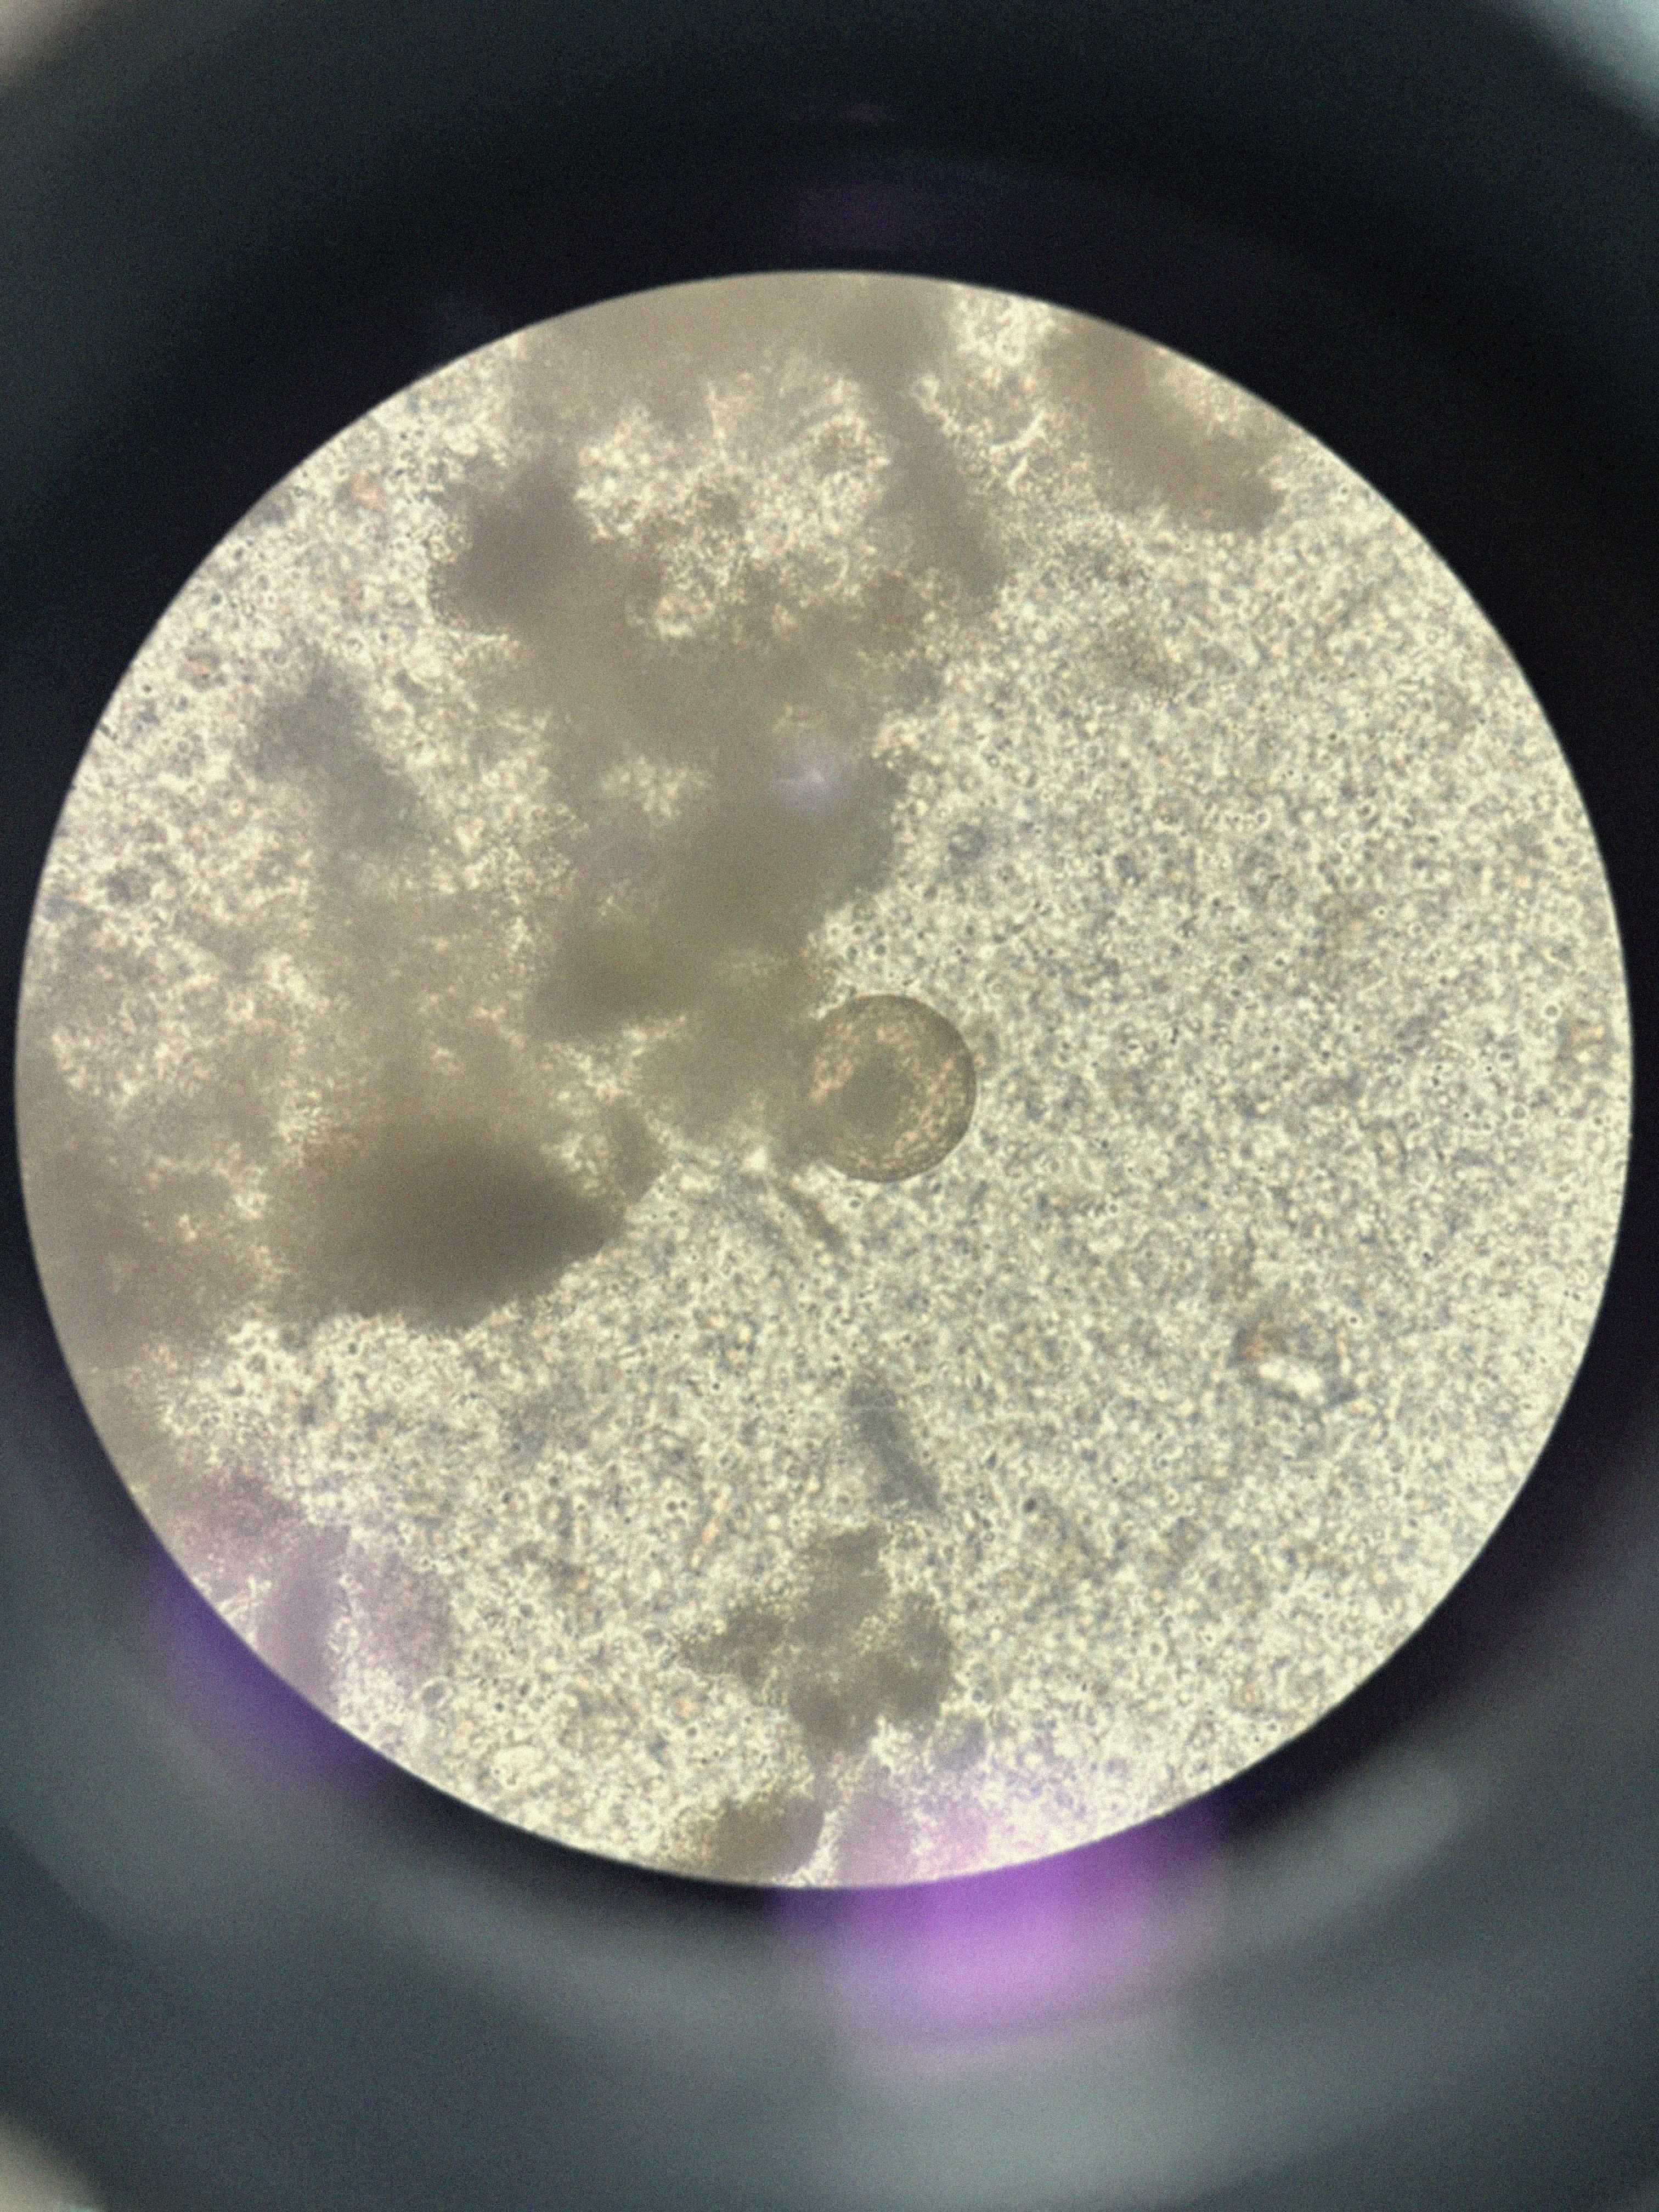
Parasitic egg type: Hymenolepis diminuta